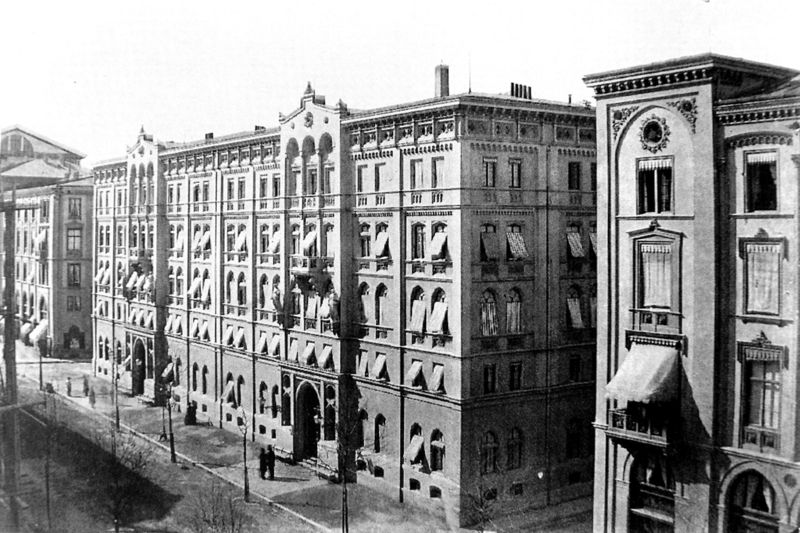
Titel: Hotel "Vier Jahreszeiten", München, Maximilianstraße 17, von SO (ehem. Tuchfabrikation Roeckenschuß)(Foto um 1870)
Künstler: Rudolf Wilhelm Gottgetreu
Standort: München
Institution: Stadtmuseum, Graphische Sammlung
Schlagwörter: himmel, mann, schatten, weiß, bäume, frauen, menschen, stadt, fenster, frau, fussgänger, grau, hell, holz, lampe, lampen, laterne, laternen, licht, männer, paris, schwarz, strasse, säulen, tür, dach, gebäude, gras, haus, park, rasen, tuch, weg, architektur, sockel, stein, vorhang, ebene, häuser, brüstung, sonne, wiesen, klassizismus, paar, front, kamin, kamine, schornstein, balkon, ecke, fassade, fassaden, italien, passanten, süden, wohnhäuser, hitze, giebel, wolkenlos, pilaster, rundbogen, promenade, treppen, architecture, balcony, men, palace, people, white, window, hotel, black, france, gardine, gardinen, grey, old, windows, symmetrie, ornamente, verzierung, stufen, hoch, tor, balkone, halle, foto, fotografie, photographie, bögen, pärchen, eingang, eingänge, erker, keller, eckhaus, wohnhaus, berlin, helligkeit, bürgersteig, gehsteig, münchen, palast, fenter, palazzo, rundfenster, stockwerk, symmetrisch, schwarzweiss, gehweg, pavement, jalousie, fussweg, photo, sims, gesims, putz, portikus, sky, tree, rundbögen, building, house, houses, roof, street, trees, siedlung, historismus, baldachin, etagen, geschosse, winter, spaziergänger, autumn, black and white, stockwerke, walking, couple, pair, baäume, schutz, gründerzeit, door, town, italy, markise, ebenen, city, human, lamps, lantern, straßenlampen, straßenlaternen, fenser, etage, flachdach, traufe, korso, straßenzug, doors, sockelgeschoss, gesimse, hochparterre, first, courtyard, buildings, stories, zwischengeschosse, flachdächer, britain, hochhaus, nineteenth century, innenstadt, großstadt, markisen, hochhäuser, england, jalousien, asint petersbourg, bürgerteig, faschen, grand hotel, mietwohnungen, palzzo, risaltihen, rolläden, sonnenblende, sonnenschutz, traufgeims, vierstöckig, tent, stripes, chimney, sidewalk, humans, doorway, open, photograph, photography, rollläden, awning, europe, schormstein, hausfronten, awnings, balconies, brussels, city scape, 20th century, flachen dach, striped, #strasse, bogen s#ullne, buidings, high rise, couple walking, bulidings, lawns, roofline, awneings, block, lamp posts, multistory, brssels